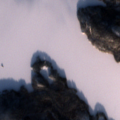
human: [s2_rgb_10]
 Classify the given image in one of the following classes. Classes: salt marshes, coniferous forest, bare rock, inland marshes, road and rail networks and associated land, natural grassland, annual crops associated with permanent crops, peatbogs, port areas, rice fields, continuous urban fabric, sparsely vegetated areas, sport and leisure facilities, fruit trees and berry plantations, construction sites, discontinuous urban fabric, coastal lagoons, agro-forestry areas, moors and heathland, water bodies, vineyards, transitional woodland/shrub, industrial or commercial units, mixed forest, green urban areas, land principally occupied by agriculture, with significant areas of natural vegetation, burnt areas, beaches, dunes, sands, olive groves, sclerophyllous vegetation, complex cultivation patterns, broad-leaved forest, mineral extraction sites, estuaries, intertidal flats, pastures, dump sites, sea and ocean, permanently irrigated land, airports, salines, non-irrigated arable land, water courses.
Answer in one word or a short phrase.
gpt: coniferous forest, mixed forest, water bodies